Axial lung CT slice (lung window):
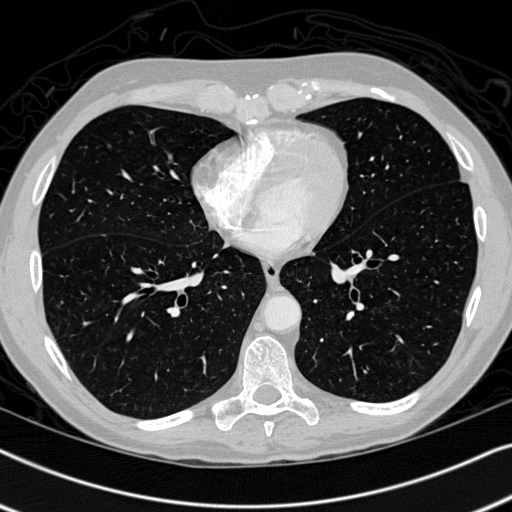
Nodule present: no